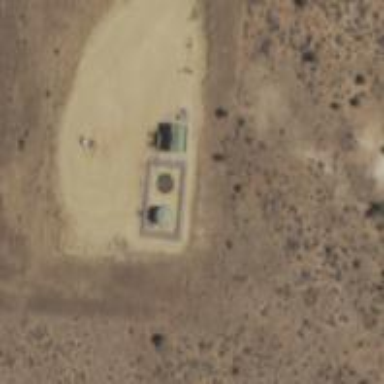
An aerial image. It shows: Storage tank with man-made structure.